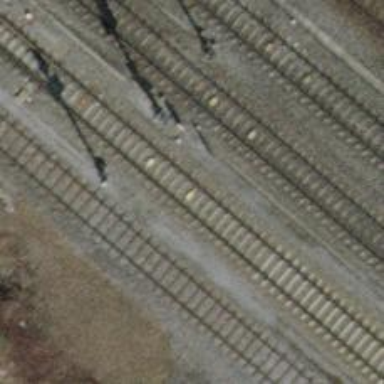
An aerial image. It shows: Railway bridge with electrified contact lines. This bridge is part of railway siding.